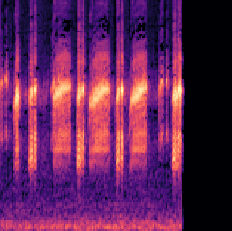
Sound class: Frog